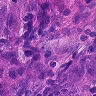
Metastatic tissue present: yes